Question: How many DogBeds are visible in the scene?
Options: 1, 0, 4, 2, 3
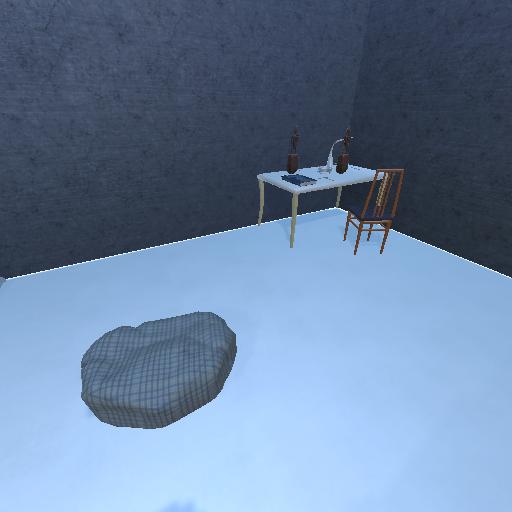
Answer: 1